The plot shows one second of acceleration measured on a rotor kit. Diagnose the rotating machine from this image, choosing from: normal, misalignment, unbalance, looseness.
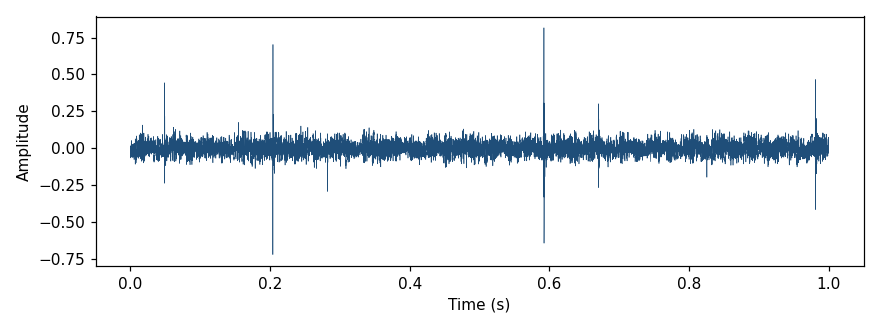
Answer: unbalance